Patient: sex M, age 51
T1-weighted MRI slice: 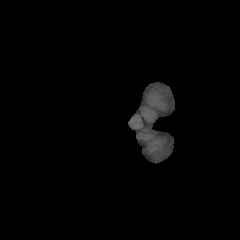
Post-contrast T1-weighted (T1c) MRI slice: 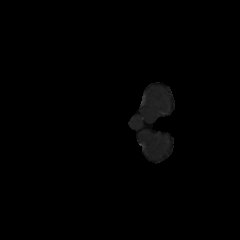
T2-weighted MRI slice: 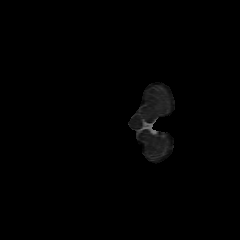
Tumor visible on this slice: no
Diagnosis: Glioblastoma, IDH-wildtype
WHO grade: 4